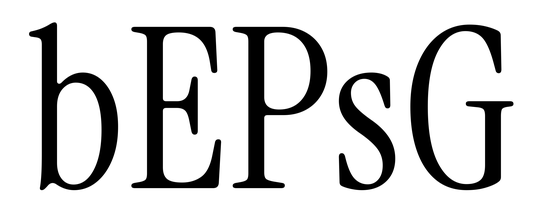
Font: InstrumentSerif-Regular